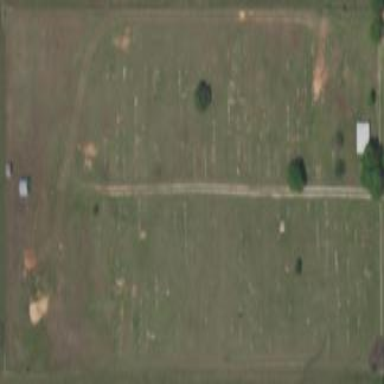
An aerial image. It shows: Cemetery.